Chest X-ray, PA view. Patient: 7 years old, sex F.
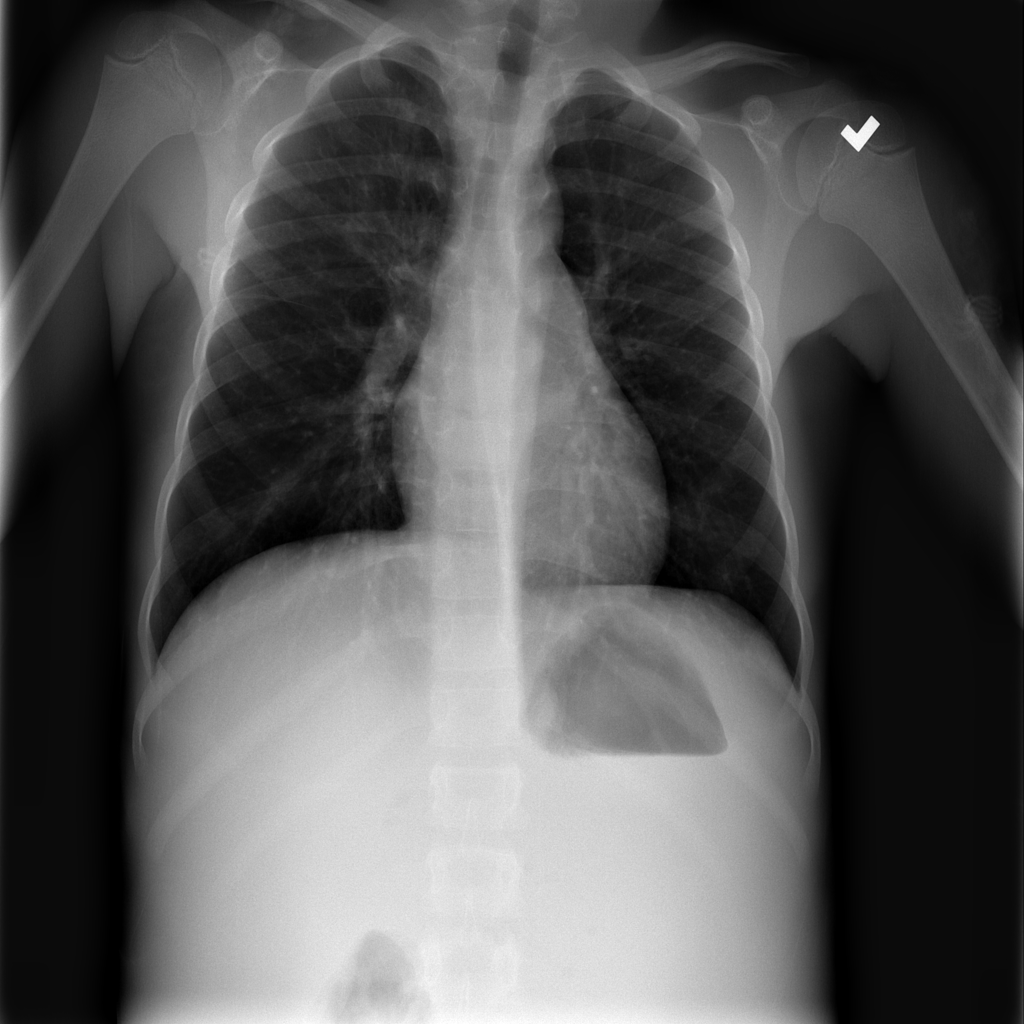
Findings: No Finding